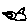
Label: bird